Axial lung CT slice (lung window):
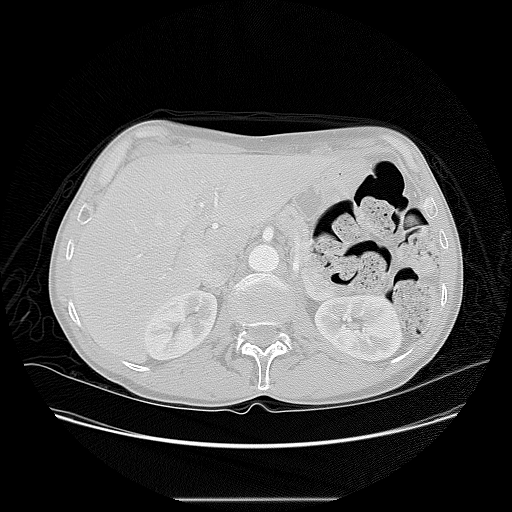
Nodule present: no